Field crop: maize
Growth stage: 2
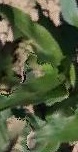
Species: maize